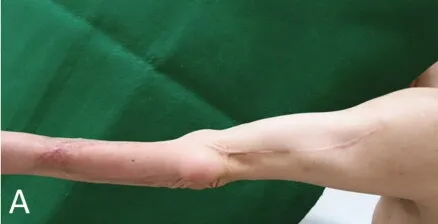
Case 1: Range of motion in the forearm and elbow 8 years and 3 months after the operation. (A) Degree of extension.
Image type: radiology (x_ray)